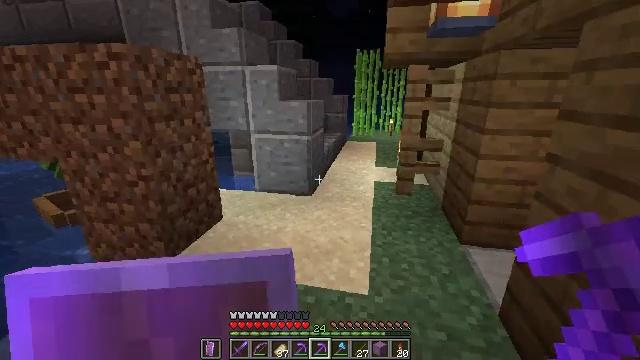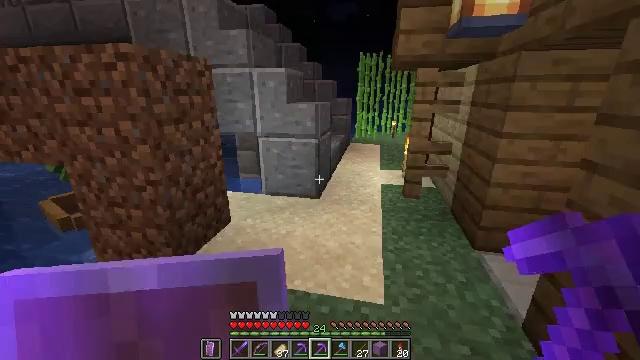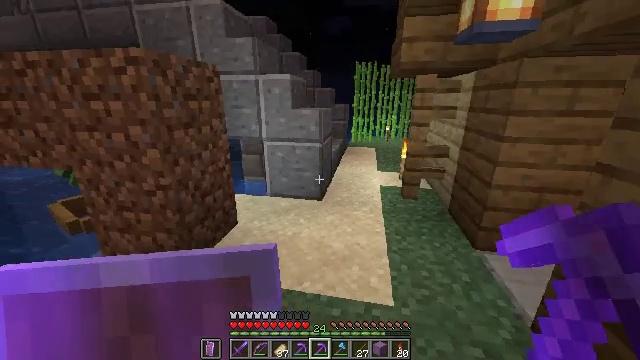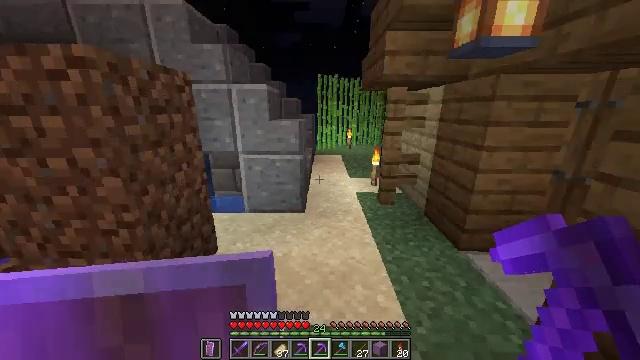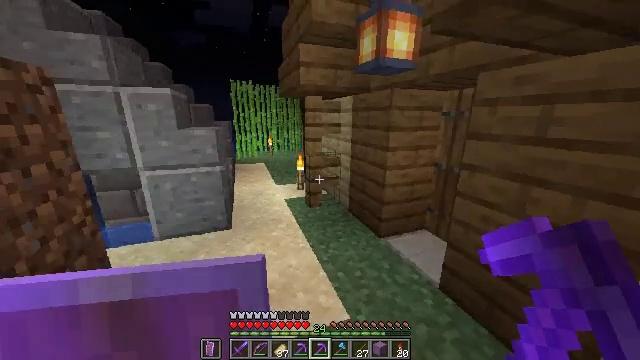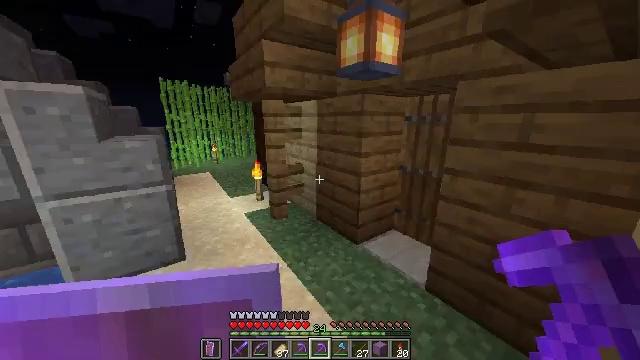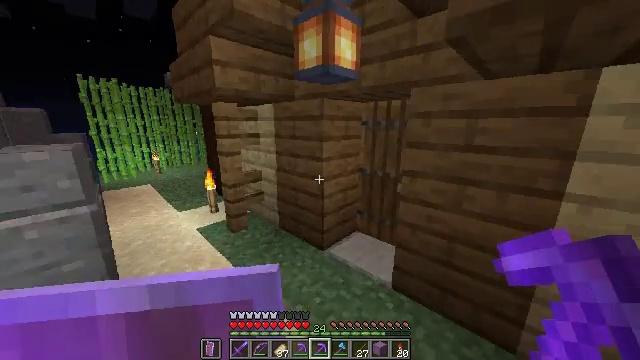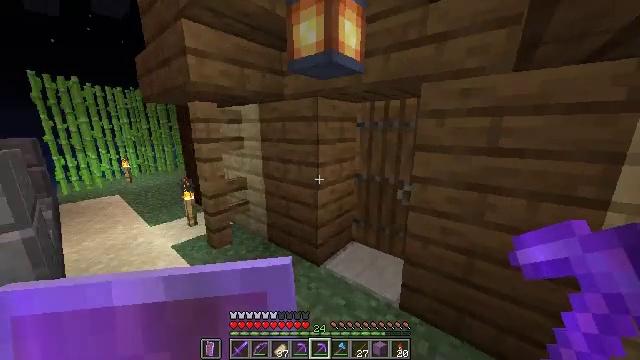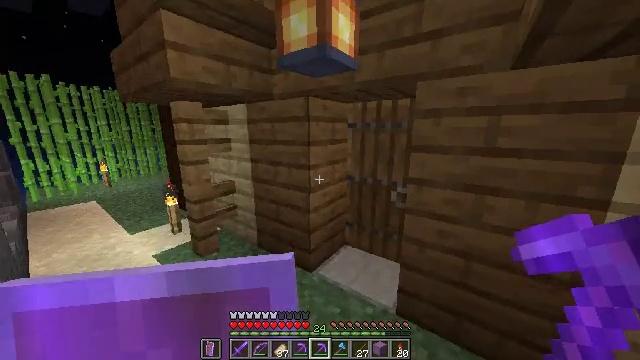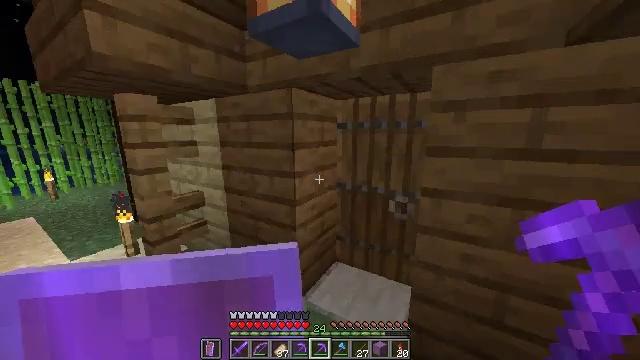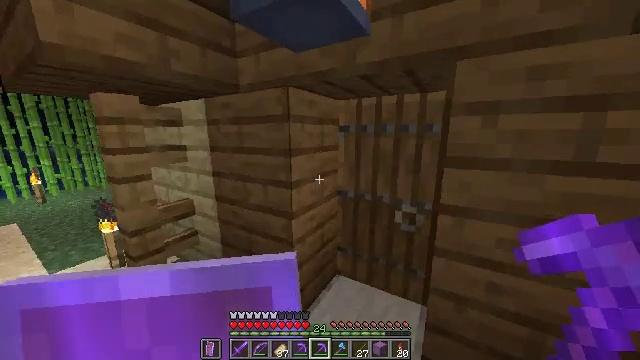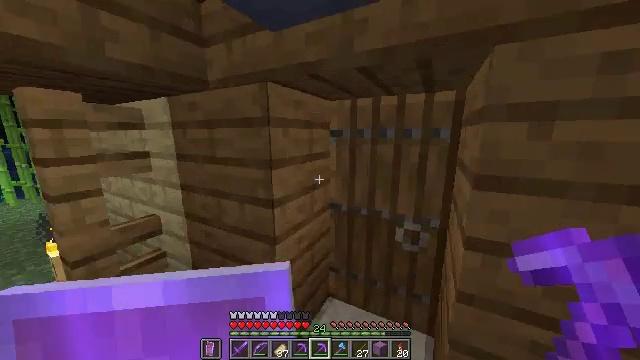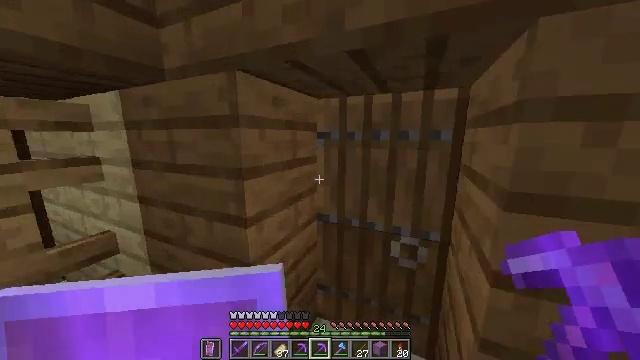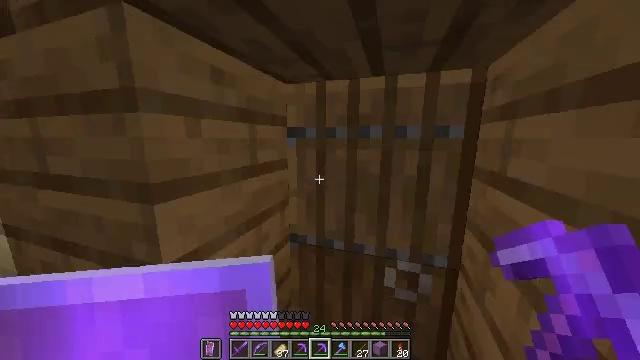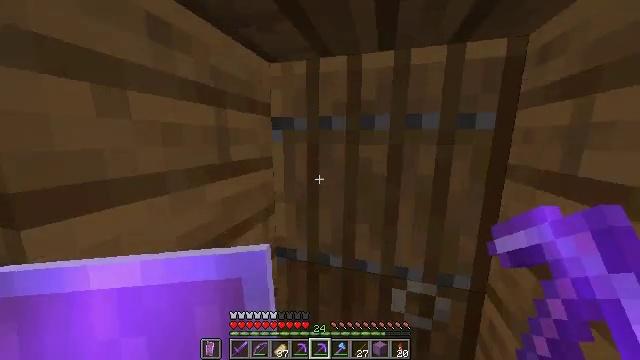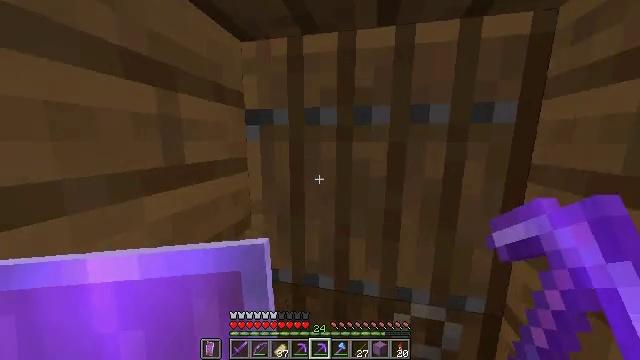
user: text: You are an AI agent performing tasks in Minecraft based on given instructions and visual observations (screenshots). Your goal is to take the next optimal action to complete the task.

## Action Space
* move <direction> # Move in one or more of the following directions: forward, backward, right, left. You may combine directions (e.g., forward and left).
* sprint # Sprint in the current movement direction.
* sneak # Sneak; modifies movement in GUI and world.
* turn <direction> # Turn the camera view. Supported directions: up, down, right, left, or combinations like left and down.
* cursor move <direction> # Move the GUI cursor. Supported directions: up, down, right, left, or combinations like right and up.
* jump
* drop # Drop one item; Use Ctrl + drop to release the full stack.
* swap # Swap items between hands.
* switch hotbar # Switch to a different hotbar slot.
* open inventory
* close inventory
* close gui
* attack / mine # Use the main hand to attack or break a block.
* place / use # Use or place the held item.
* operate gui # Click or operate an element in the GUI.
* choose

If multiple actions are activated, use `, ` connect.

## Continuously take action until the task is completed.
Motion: motion action
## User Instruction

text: Make magenta dye with the crafting menu.
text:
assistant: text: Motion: move forward and move left, sprint
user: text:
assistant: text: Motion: move forward and move left, sprint, turn right
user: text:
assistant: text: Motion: move forward and move left, sprint, turn right and up
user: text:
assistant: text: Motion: move forward and move left, sprint, turn right and up
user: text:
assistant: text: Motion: move forward, sprint, turn right
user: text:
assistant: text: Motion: move forward, sprint, turn right and up
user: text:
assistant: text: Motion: move forward, sprint, turn right
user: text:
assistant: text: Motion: move forward, sprint, turn right
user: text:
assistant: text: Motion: move forward, sprint, turn right
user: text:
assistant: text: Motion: move forward, sprint
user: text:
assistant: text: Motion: move forward, sprint, turn right
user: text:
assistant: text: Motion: move forward, sprint, turn right
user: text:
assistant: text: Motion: move forward, sprint, turn right
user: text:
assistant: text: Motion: move forward, sprint, turn right
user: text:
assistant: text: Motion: move forward, sprint, turn right
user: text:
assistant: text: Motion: move forward, sprint, turn right
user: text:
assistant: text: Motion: move forward, sprint, turn right
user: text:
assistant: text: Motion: move forward, sprint, use / place
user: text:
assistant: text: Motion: move forward, sprint, use / place
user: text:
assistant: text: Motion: move forward, sprint, use / place
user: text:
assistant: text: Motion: move forward, sprint
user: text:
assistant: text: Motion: move forward, sprint, turn right
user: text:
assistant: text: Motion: move forward, sprint, turn right and down
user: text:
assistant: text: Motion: move forward, sprint, turn right and down
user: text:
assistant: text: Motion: move forward, sprint, turn right and down
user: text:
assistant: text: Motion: move forward, sprint, turn right
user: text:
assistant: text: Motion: move forward, sprint
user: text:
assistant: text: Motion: move forward, sprint, turn right
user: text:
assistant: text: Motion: move forward, sprint, turn right
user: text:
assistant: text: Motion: move forward, sprint, turn right